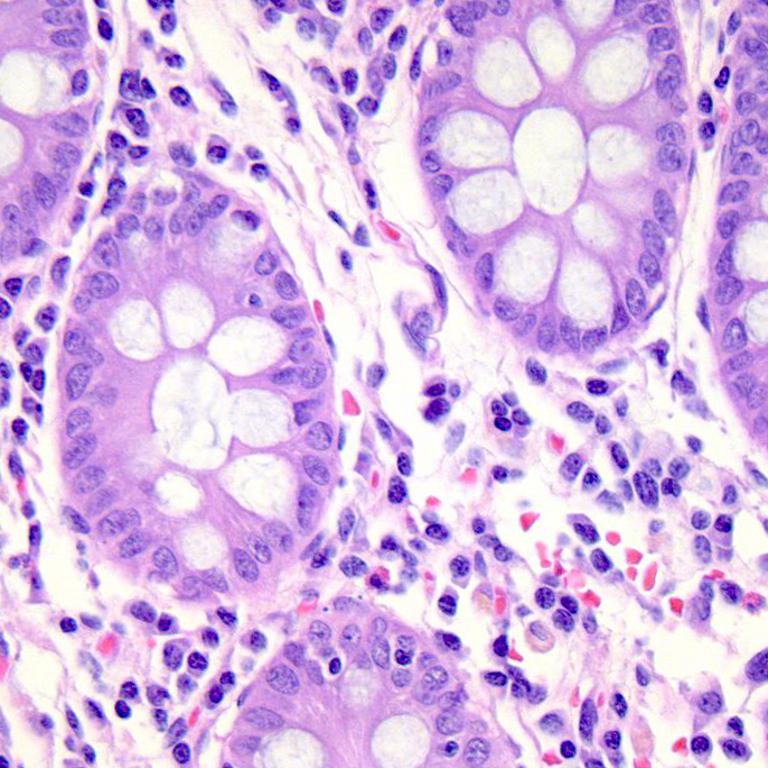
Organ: colon
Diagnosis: benign